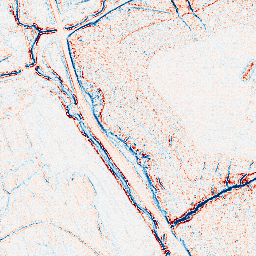
Category: edge_preserving
Decomposition family: anisotropic_diffusion
Decomposition parameters: iterations: 5
kappa: 50
gamma: 0.1
Upsampling method: sinc_hamming
Upsampling parameters: scale: 8
kernel_size: 16
Upsampling scale: 8